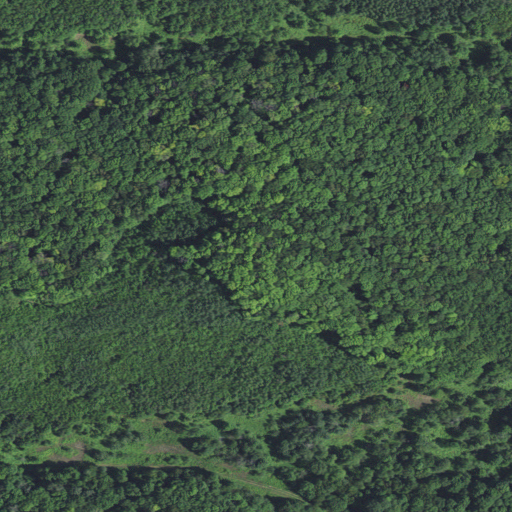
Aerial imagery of mountain in Michigan named Mount Pisage containing deciduous forest and grassland